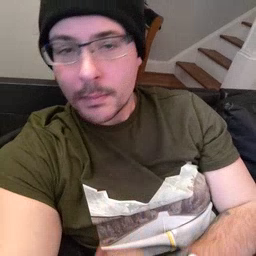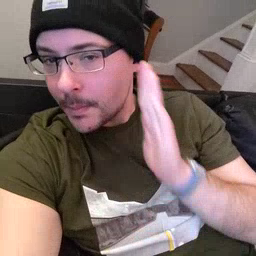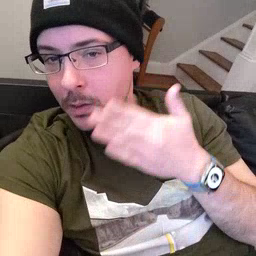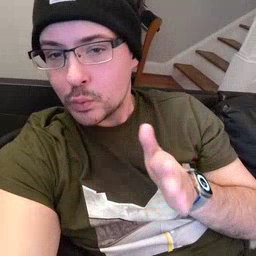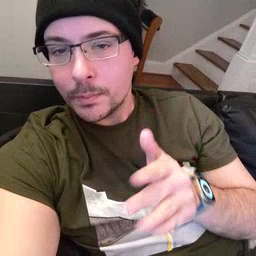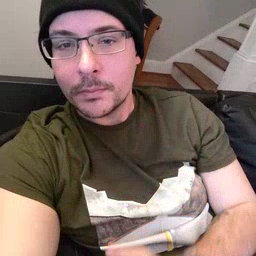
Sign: bedroom